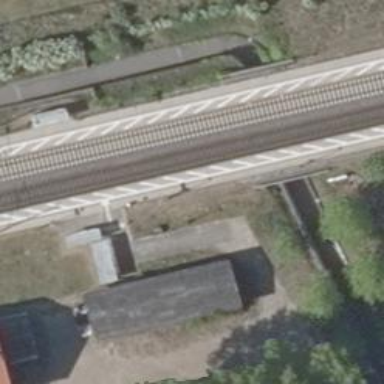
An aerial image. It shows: Railway halt station for public transport.